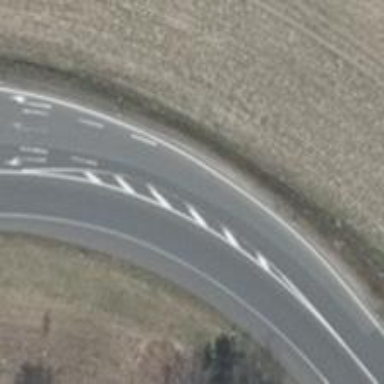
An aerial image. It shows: Asphalt motorway link.